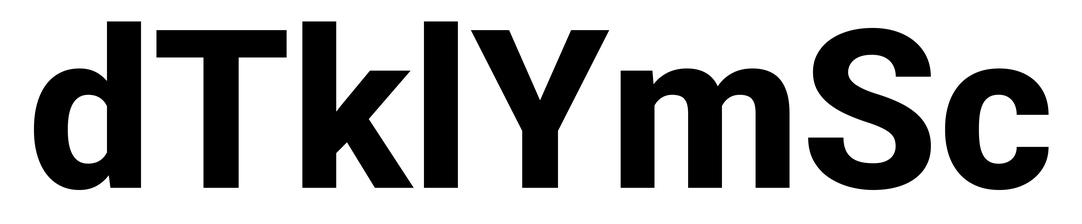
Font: Roboto_ExtraBold